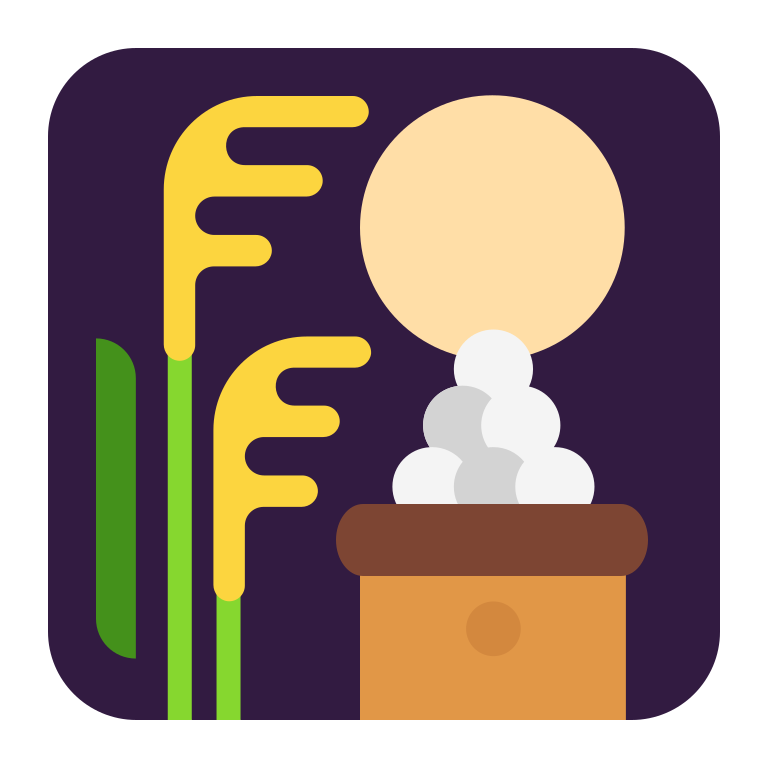
moon viewing ceremony flat